Field crop: maize
Growth stage: 2
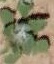
Species: chenopodium